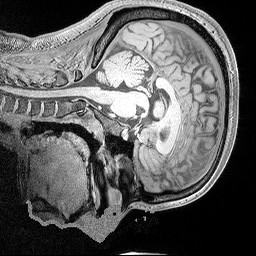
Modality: MP2RAGE
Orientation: sagittal
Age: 23
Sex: female
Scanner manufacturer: siemens
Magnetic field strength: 3 T
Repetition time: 5 s
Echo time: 0.00298 s